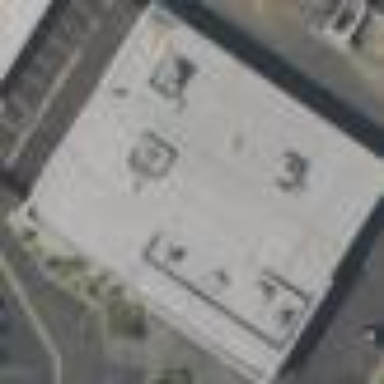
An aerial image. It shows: Office building.